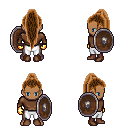
a pixel art fantasy rpg character, male body template, human, dark skin, brown long-sleeve shirt, white pants, brown extra-long topknot hairstyle, gold gloves, brown shoes, shield, four views (front, back, left, right), 2x2 character sprite sheet, small pixel art, hard edges, no anti-aliasing